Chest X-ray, AP view. Patient: 56 years old, sex M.
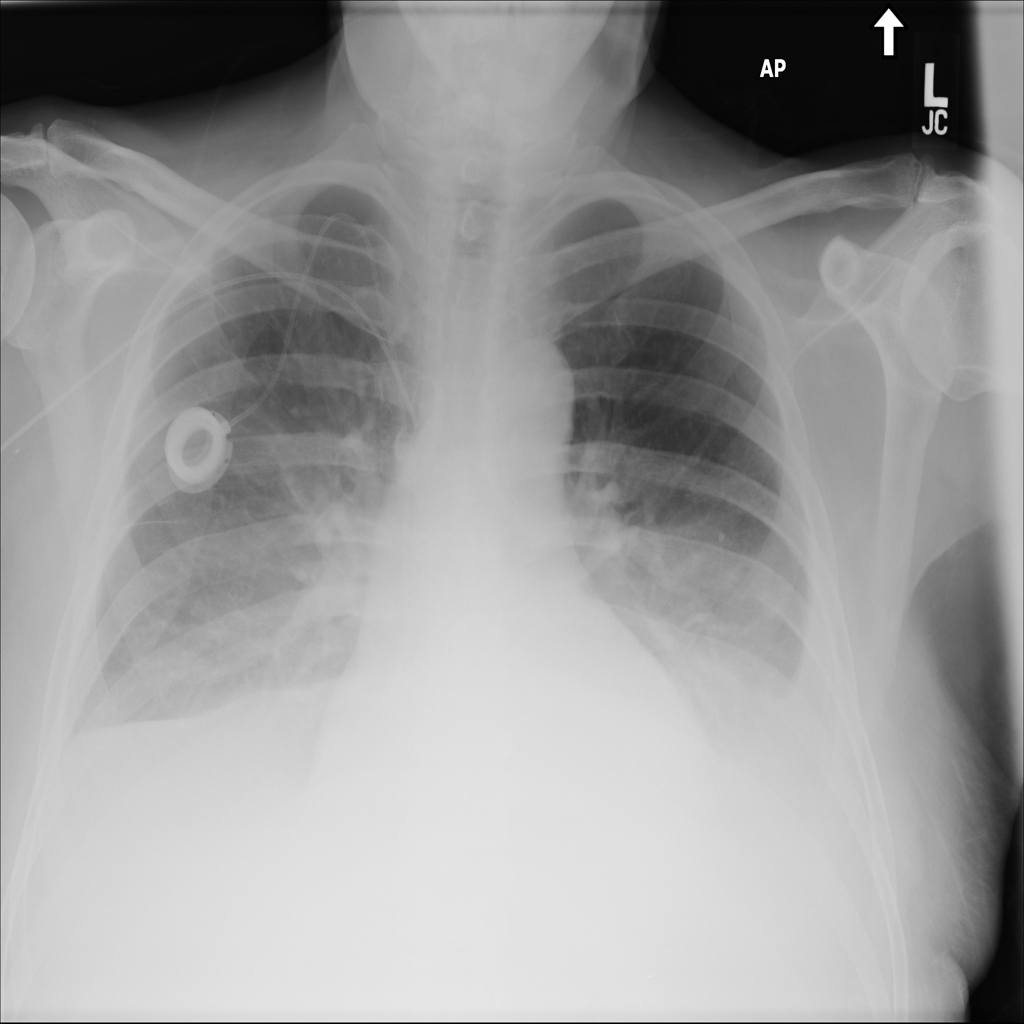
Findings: Consolidation, Effusion